Current action and preconditions to check: trajectory_clear

Your task: For each precondition in the list above, predict whether it will hold at this action.

Consider the current scene as observed from the mobile robot's camera, and analyze the predicted future states of all dynamic agents (e.g., people, animals, vehicles, or any moving entities) within the NEXT SECOND.

IMPORTANT: Only answer "very likely" if you are absolutely certain—based on strong, clear evidence—that a dynamic agent will violate the precondition in the predicted future state. Do NOT answer "very likely" for unlikely, ambiguous, or low-probability risks.

Ask yourself for each precondition: Is there a high probability, with clear and convincing evidence, that the predicted future states of any dynamic agent will interfere with the predicted future state of the currently executing action within the NEXT SECOND, causing that precondition to fail?

Assess the risk level based on these predictions. Use "likely" or "very likely" if motions create a clear risk of interference.

Use "neutral" or "improbable" if agents are nearby but their predicted paths are clearly diverging or non-conflicting.

Failure Risk Categories: "very improbable", "improbable", "neutral", "likely", "very likely"

Answer Format: Output ONLY the probability_of_failure value from these categories: "very improbable", "improbable", "neutral", "likely", "very likely"

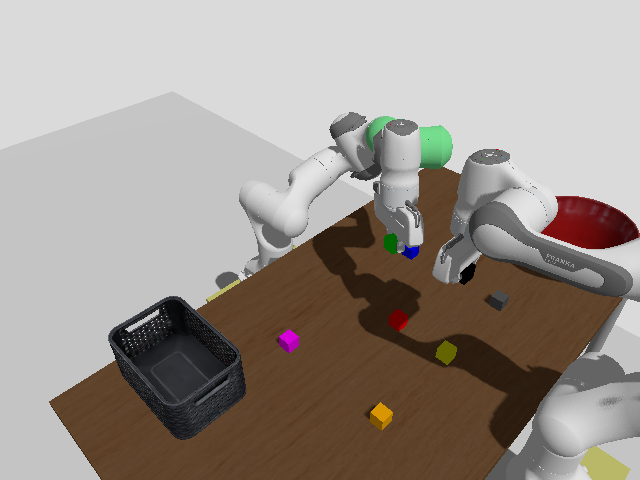

Answer: neutral